Aerial crown-view tile of a tropical tree (Barro Colorado Island, Panama), acquired 20240611:
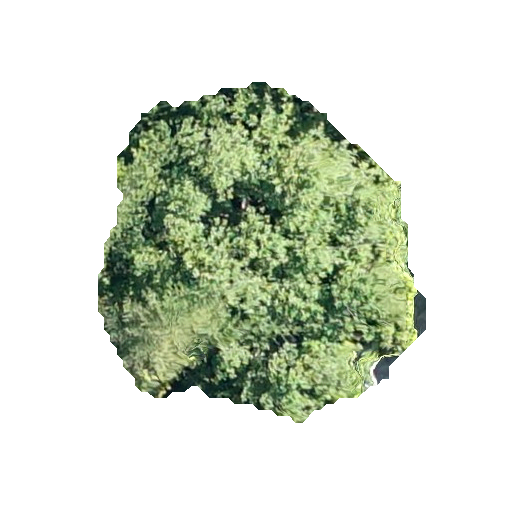
Species: Hieronyma alchorneoides
GBIF accepted scientific name: Hieronyma alchorneoides
Crown area: 128.614 m²